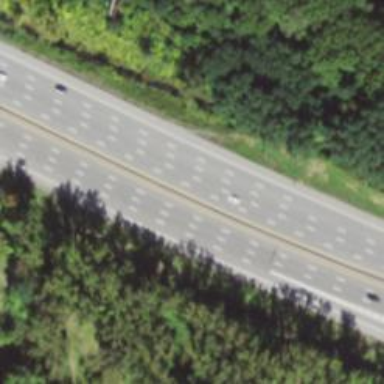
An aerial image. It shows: Asphalt motorway.